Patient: sex M, age 63
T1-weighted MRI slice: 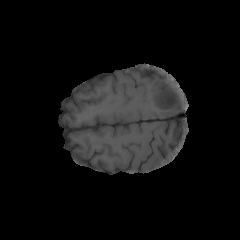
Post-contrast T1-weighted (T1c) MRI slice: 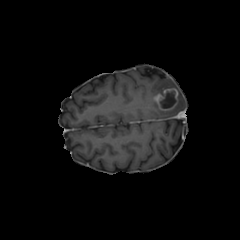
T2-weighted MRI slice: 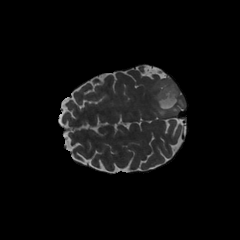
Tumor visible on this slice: yes
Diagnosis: Glioblastoma, IDH-wildtype
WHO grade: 4